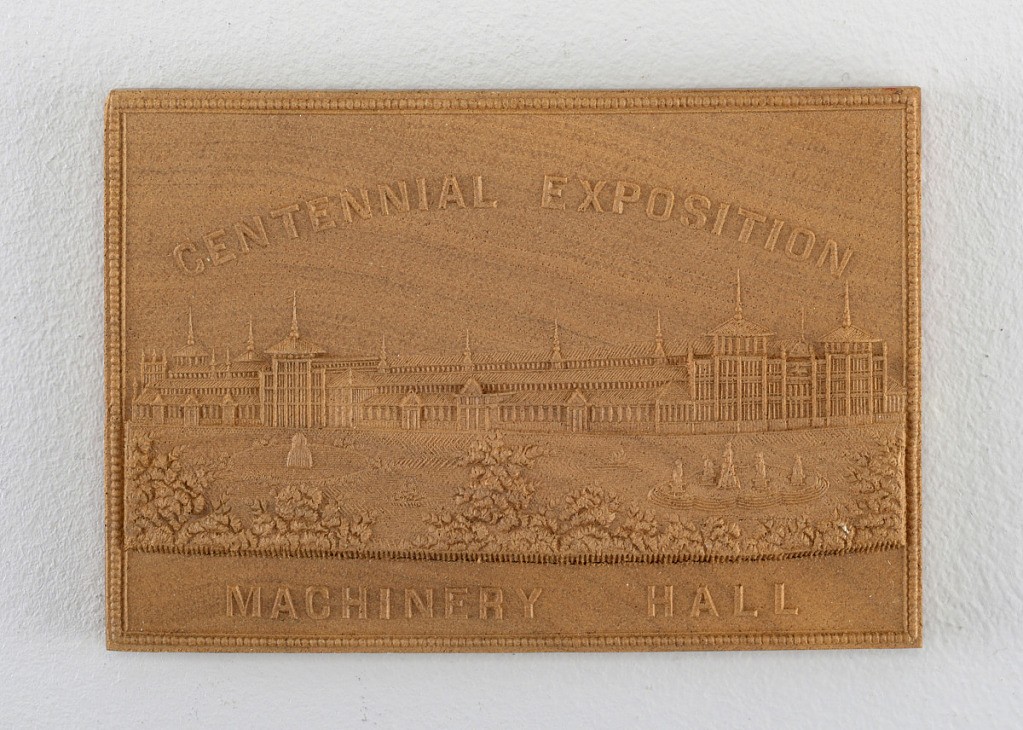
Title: commemorative
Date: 1876
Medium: wood, pressed
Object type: Plaque
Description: "Centennial Exposition / Machinery Hall"